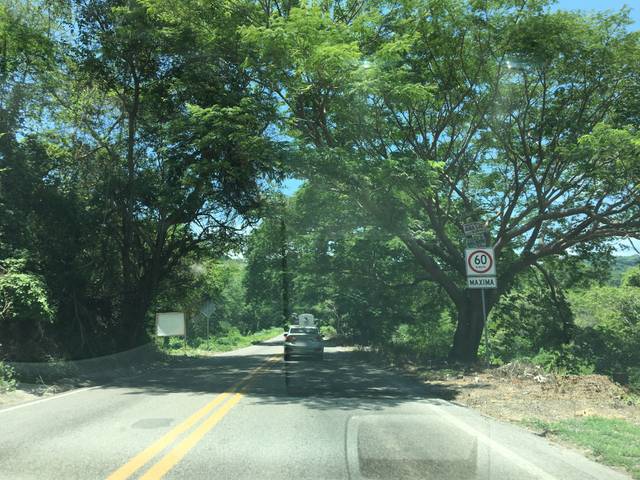
Region: Mexico
Coordinates: 20.827, -105.404